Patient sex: M
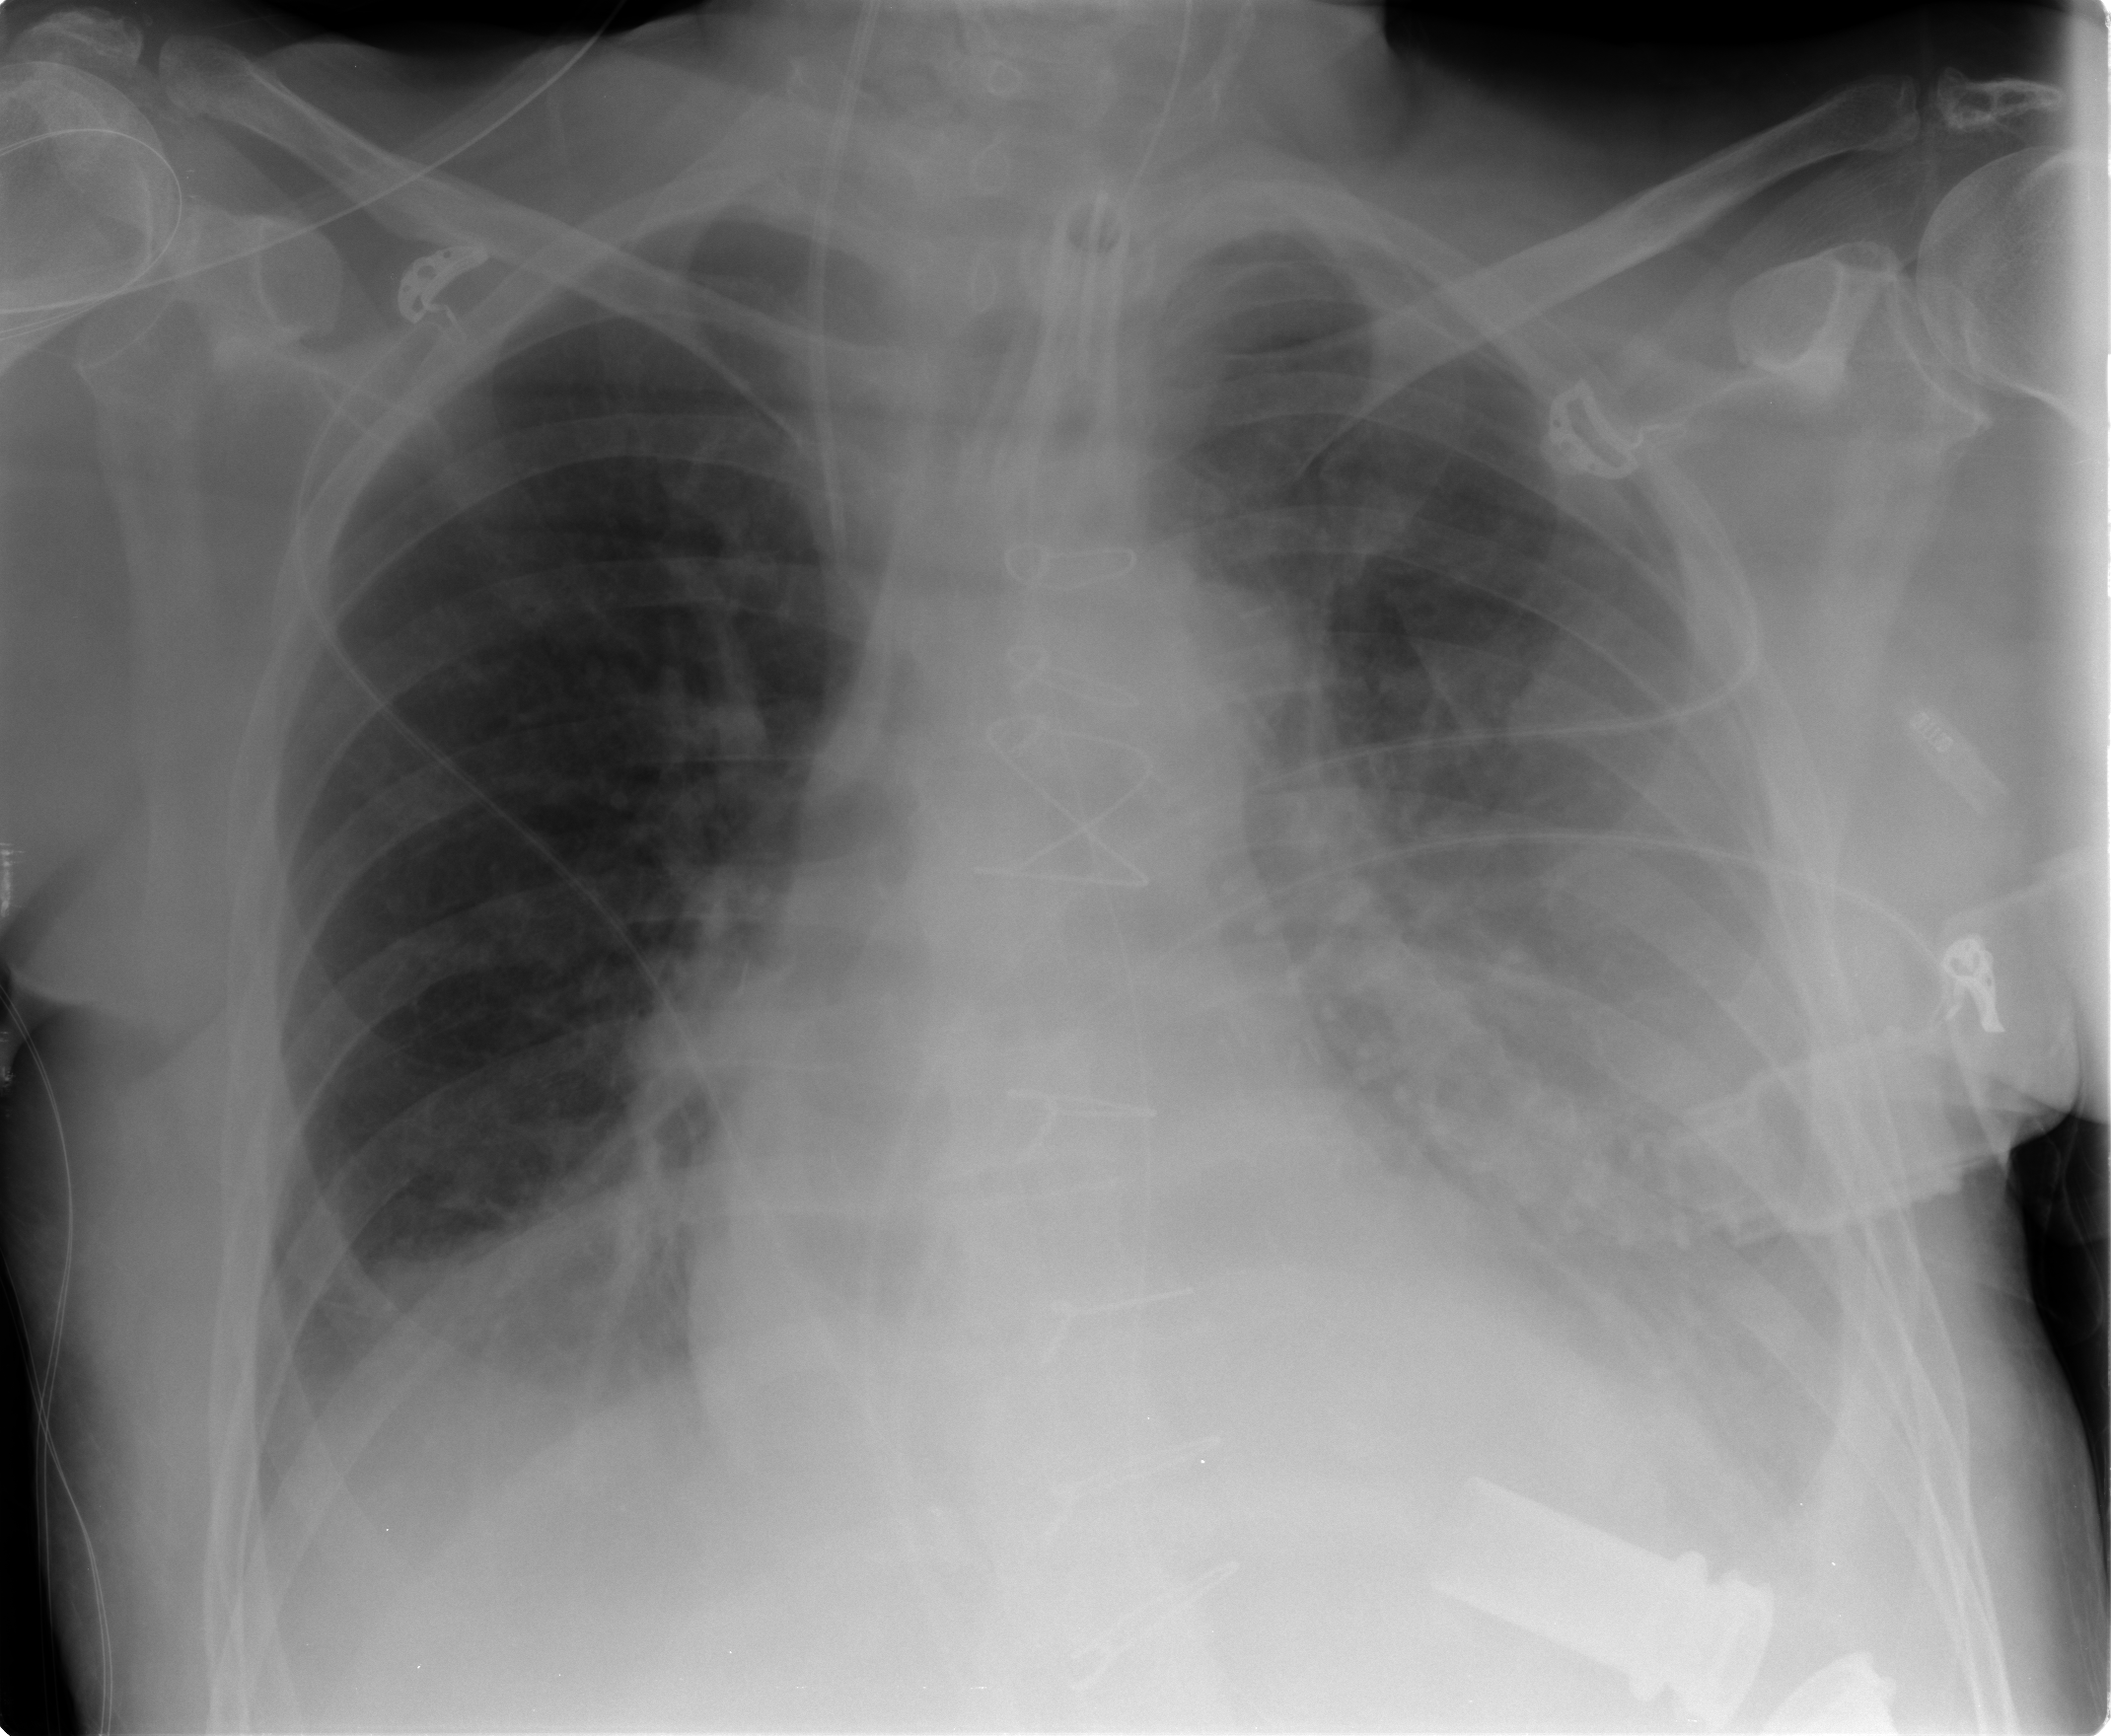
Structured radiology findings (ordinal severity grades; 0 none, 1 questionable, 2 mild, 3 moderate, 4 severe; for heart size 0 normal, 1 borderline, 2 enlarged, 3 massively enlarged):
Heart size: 0
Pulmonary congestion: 1
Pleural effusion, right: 2
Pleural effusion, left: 2
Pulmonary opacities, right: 0
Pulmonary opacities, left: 0
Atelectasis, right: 2
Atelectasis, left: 2